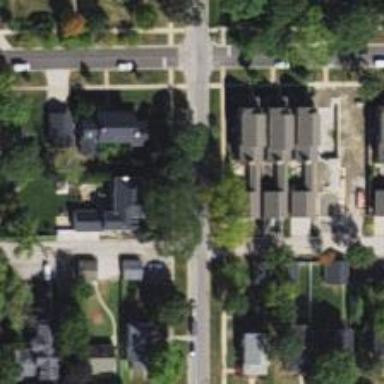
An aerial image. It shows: Alley classified as service road.